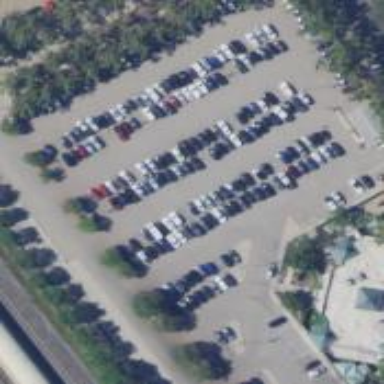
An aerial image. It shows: Parking area with surface parking facilities and park and ride service available.